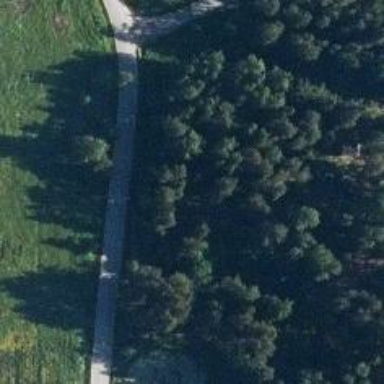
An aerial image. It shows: Path.